Brain MRI, t2w sequence, axial 2D slice.
Patient: age 52, sex F, weight 75 kg, height 1.65 m
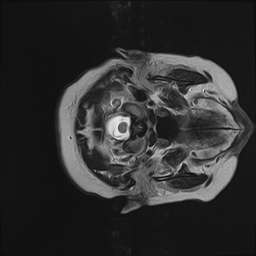